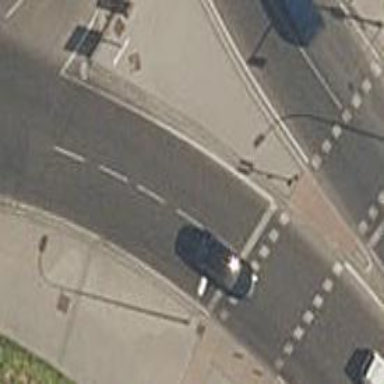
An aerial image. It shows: Road with traffic signals.